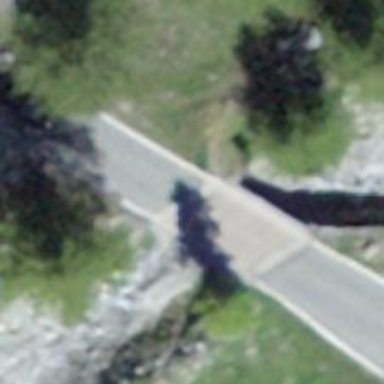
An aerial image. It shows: Tertiary road with bridge.